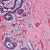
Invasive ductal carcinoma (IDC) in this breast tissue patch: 0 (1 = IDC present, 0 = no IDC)